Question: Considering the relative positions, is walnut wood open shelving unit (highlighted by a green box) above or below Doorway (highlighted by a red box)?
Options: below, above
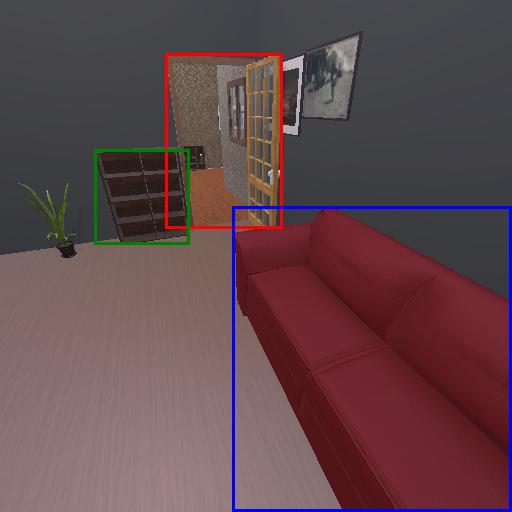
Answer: below